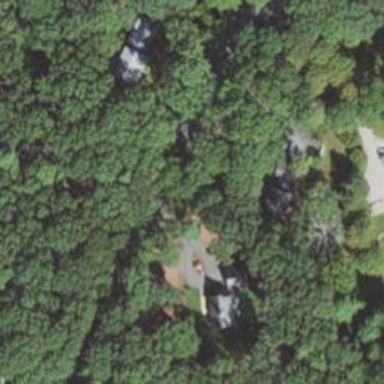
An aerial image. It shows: Residential driveway used as service road.